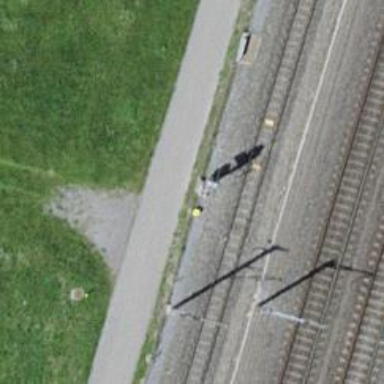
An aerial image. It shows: Railway signal.